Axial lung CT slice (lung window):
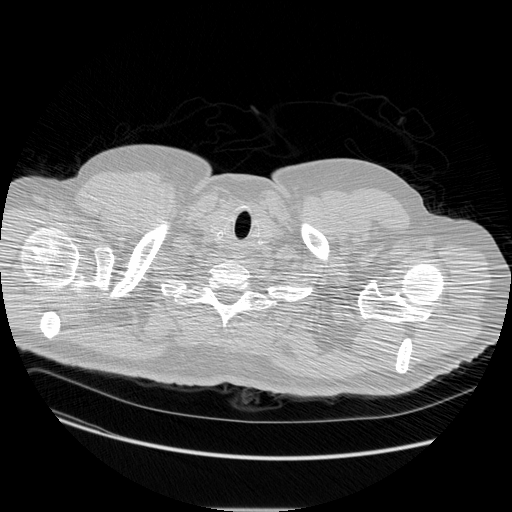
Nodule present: no